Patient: sex F, age 58
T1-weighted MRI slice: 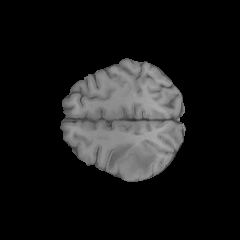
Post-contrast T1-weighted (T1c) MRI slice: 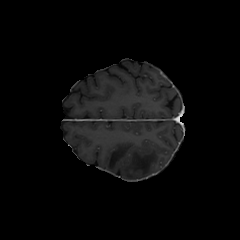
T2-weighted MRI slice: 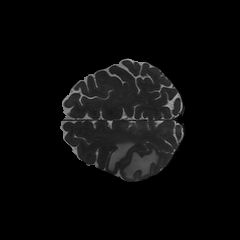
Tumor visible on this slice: yes
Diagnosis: Glioblastoma, IDH-wildtype
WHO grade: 4